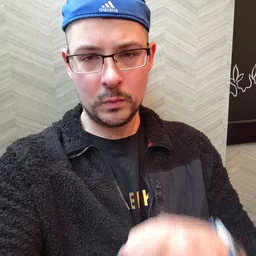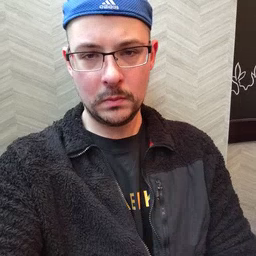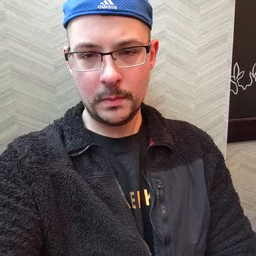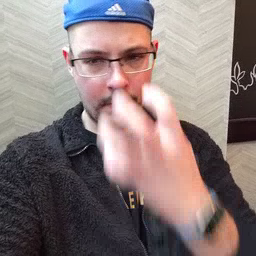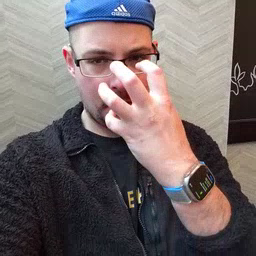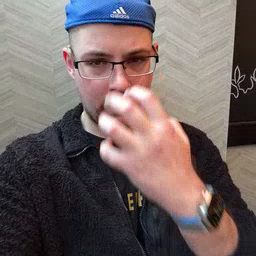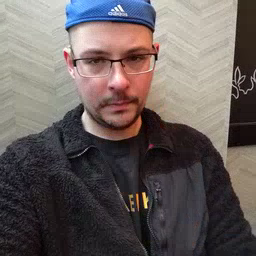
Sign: mad